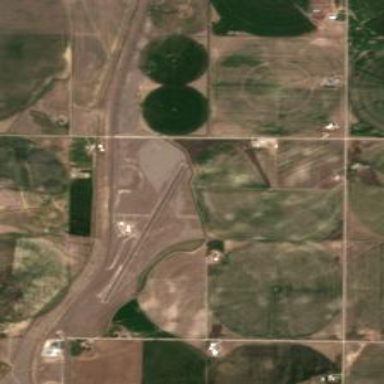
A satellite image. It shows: Farmland with pivot irrigation system.